Interaction volume radius: 5 \u00c5
Interaction volume height: 50 \u00c5
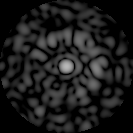
Disorder parameter: 0.812